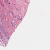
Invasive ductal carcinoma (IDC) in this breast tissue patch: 1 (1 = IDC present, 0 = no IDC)